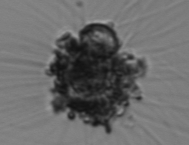
Label: unknown2